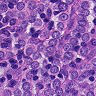
Metastatic tissue present: yes